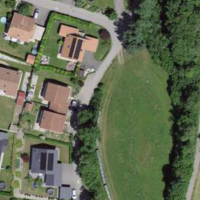
EUNIS habitat code: 54
Species observed at this site:
Euonymus europaeus